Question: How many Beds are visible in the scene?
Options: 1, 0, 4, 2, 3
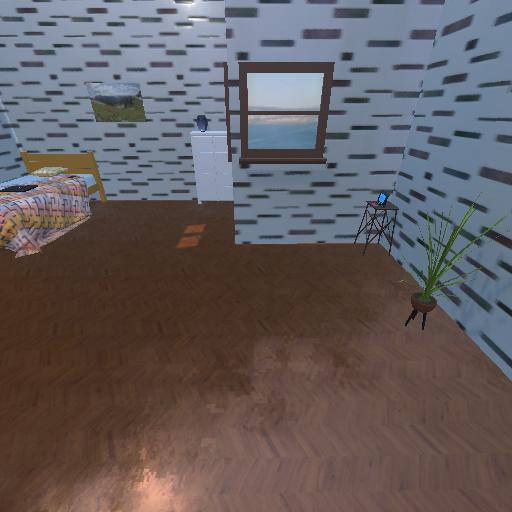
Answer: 1